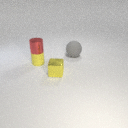
small yellow rubber cylinder to the left of large gray rubber sphere